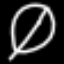
Label: leaf